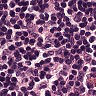
Metastatic tissue present: no